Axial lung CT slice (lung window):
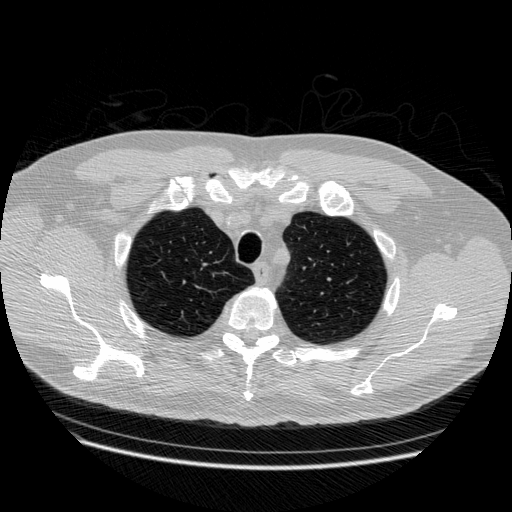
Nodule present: no